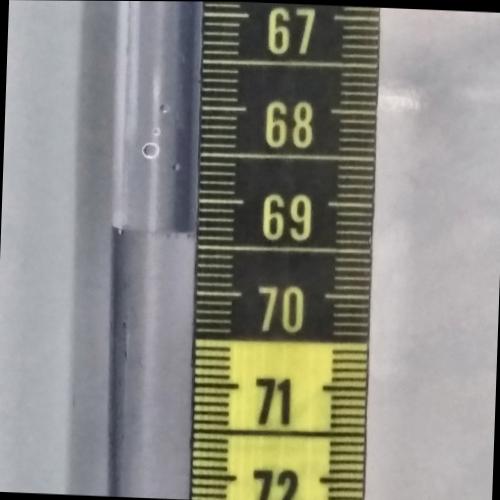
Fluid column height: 69.4 cm